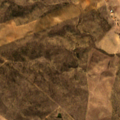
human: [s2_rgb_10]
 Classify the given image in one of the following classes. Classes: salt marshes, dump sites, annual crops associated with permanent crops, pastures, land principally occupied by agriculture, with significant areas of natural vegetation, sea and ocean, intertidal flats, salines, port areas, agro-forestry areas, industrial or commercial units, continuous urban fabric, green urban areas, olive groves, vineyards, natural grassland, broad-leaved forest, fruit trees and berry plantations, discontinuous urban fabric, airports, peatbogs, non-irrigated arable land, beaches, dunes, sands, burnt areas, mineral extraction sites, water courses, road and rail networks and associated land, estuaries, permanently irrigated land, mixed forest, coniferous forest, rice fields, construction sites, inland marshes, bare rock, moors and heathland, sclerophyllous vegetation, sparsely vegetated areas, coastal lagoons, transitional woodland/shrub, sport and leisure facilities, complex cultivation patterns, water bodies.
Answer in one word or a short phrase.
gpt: non-irrigated arable land, agro-forestry areas, transitional woodland/shrub